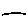
Label: line